八年级 · 解析几何
如图, 矩形 $A B C D$ 中, $A B=5, B C=12$, 对角线 $A C, B D$ 交于点 $O, E, F$ 分别为 $A B, A O$ 中点, 则 $E F$ 的是 $=$

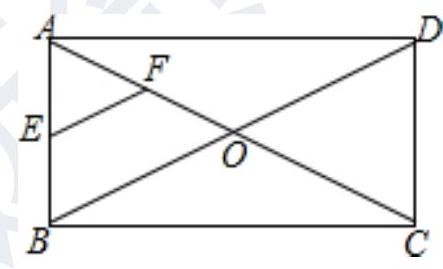
答案: $\frac{13}{4}$
解析: :四边形 $A B C D$ 是矩形, $A B=5, B C=12$,

$\therefore$ 由勾股定理得, $A C=\sqrt{A B^{2}+B C^{2}}=13$,

$\therefore 20 A=20 D=A C$,

$\therefore O A=O B=13 \div 2=\frac{13}{2}$,

$\because$ 点 $E 、 F$ 分别是 $A O 、 A B$ 的中点,

$\therefore 2 E F=O B$,

$\therefore E F=\frac{13}{2} \div 2=\frac{13}{4}$,

故答案为 $\frac{13}{4}$.